Question: Is it possible to attach event to browser geolocation request state?
When bar is visible show arrow to user... something like this:

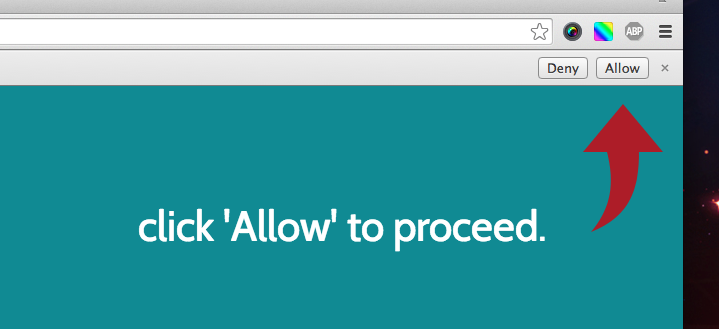
Answer: BTW, You're going down a dark path of having to have a different help text for various versions of browsers/types/etc.
For instance, Firefox 29.0.1 permission window:

In any event, I would suggest a variation of Nerdicus recommendation:
Instead of defaulting to show the arrow & then just hiding it when the JavaScript gets called, I would default display: none;, and then trigger a .show() right before you make the geolocation request to reduce your "flicker", and then hide it in your success/error callback.
Additionally, in your success handler, you can create a cookie (probably at the session level)
'''
$.cookie("geoperm", "true")
'''
Then you can check for existing permissions before showing the tooltip:
'''
if (navigator.geolocation) {
// Show the arrow here, but only if there isn't a cookie stating we have permissions
if(!$.cookie("geoperm")) $("#geo-helper").show();
navigator.geolocation.getCurrentPosition(success, error);
} else {
error('not supported');
}
'''